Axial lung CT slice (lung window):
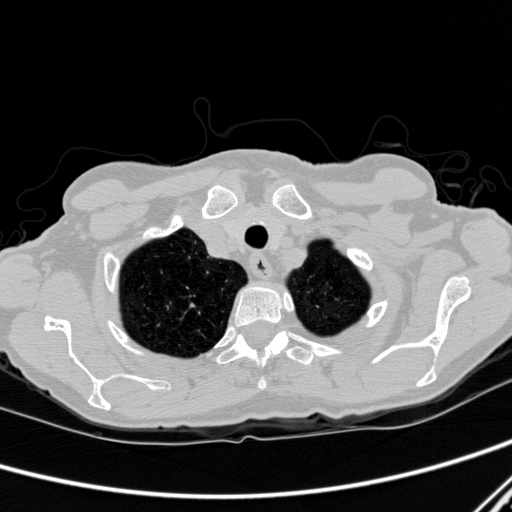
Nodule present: no